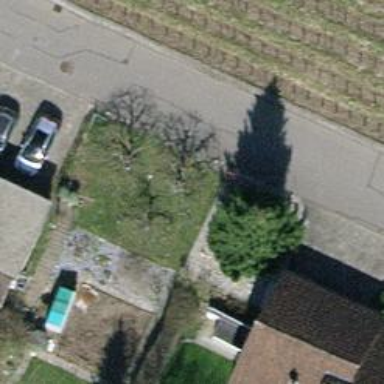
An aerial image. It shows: Urban area featuring tree as natural element.